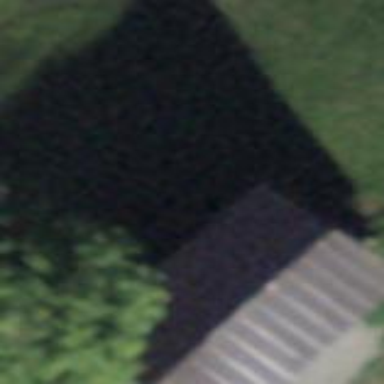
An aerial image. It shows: Barn.